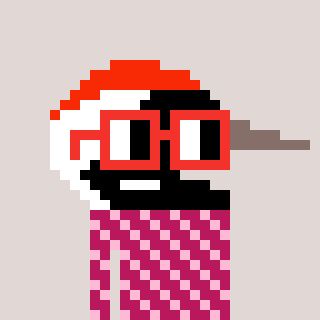
a pixel art character with square red glasses, a crane-shaped head and a darkpink-colored body on a warm background